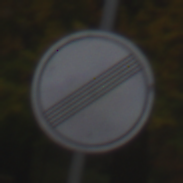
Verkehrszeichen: EndeSaemtlicherBegrenzungen
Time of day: Midday
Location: Outdoor (Nature)
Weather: Overcast
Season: Autumn
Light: Natural